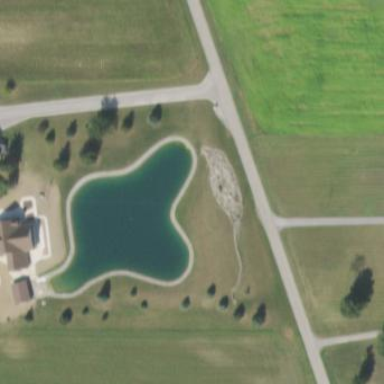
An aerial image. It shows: Swimming area next to pond. The pond is natural water feature.